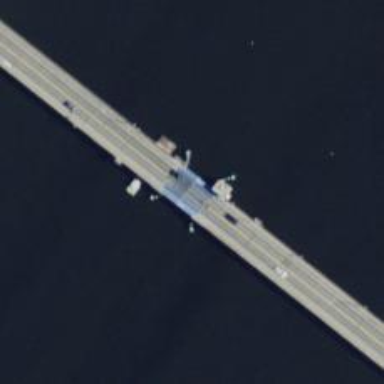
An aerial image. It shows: Movable bridge on primary highway.